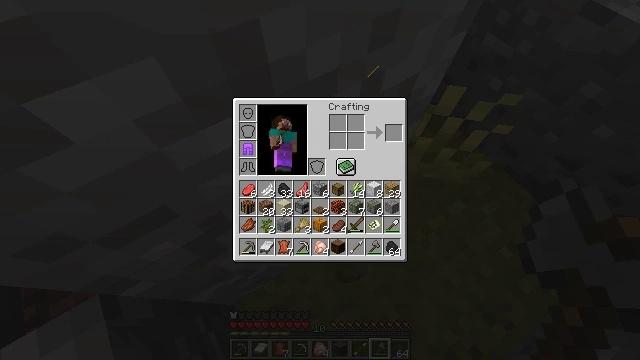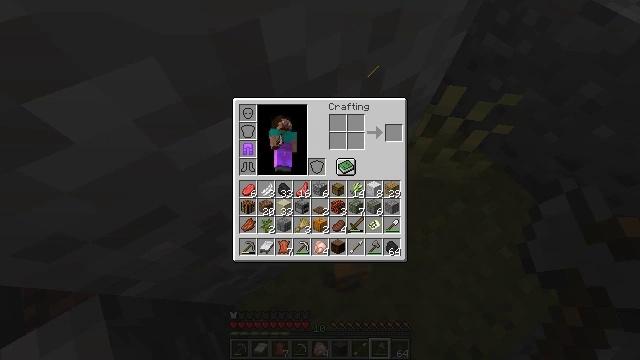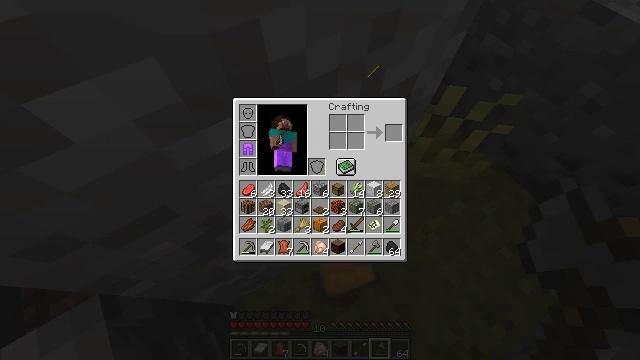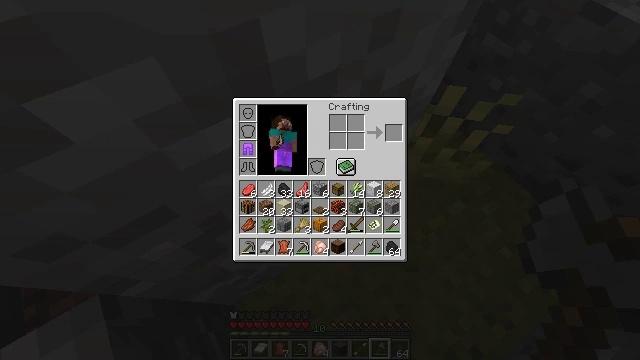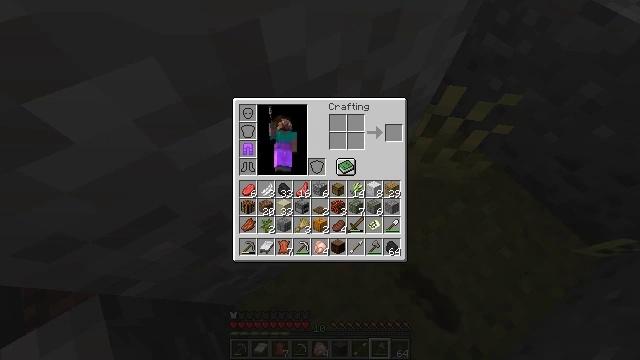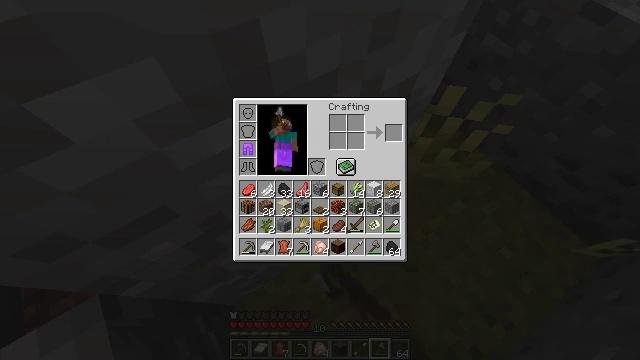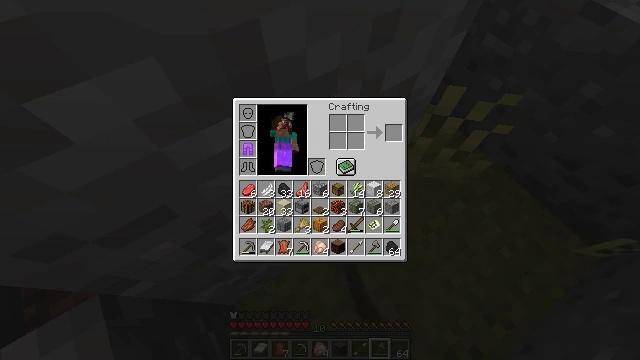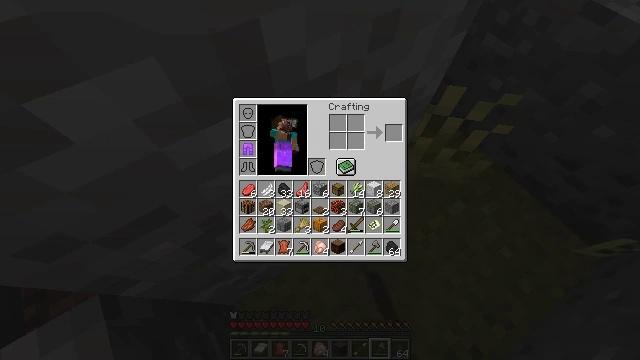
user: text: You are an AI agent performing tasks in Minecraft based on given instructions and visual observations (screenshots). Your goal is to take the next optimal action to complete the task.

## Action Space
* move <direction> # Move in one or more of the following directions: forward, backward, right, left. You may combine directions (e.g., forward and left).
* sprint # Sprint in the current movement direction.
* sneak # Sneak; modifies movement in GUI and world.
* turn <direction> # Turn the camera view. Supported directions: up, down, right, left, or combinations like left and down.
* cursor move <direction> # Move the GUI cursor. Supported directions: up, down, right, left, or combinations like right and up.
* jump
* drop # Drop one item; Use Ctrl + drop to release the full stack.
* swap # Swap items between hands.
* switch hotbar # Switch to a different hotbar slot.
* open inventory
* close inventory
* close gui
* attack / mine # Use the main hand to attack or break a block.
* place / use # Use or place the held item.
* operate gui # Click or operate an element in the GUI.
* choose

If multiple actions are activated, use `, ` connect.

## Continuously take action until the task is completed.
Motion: motion action
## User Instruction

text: Drop a stick.
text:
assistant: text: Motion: operate gui
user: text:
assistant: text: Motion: operate gui
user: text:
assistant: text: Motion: no_op
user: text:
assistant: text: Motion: no_op
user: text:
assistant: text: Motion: no_op
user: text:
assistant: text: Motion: no_op
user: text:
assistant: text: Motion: no_op
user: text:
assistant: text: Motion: no_op